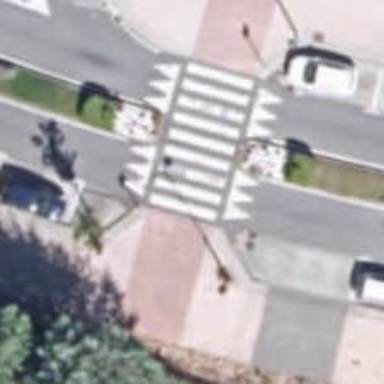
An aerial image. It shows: Marked crossing on footway with traffic-calming table.